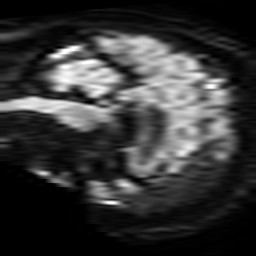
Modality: TRACE
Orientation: sagittal
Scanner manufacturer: philips
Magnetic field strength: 3 T
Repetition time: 4.313 s
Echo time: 0.06069 s